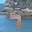
Label: 9